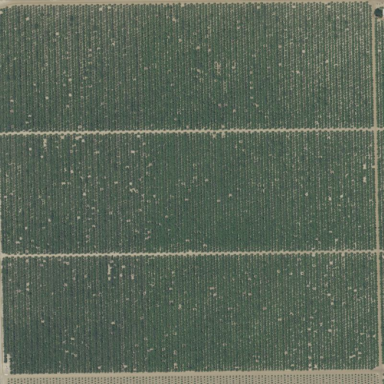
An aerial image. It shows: Almond orchard with rows of almond trees.